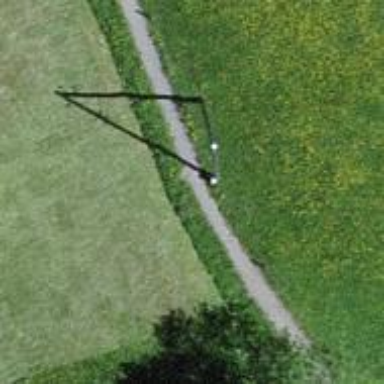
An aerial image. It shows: Power pole.